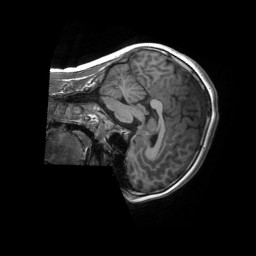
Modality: T1w
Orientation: sagittal
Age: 13
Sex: male
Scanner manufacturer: siemens
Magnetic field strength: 3 T
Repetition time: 2.3 s
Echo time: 0.00232 s